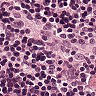
Metastatic tissue present: no